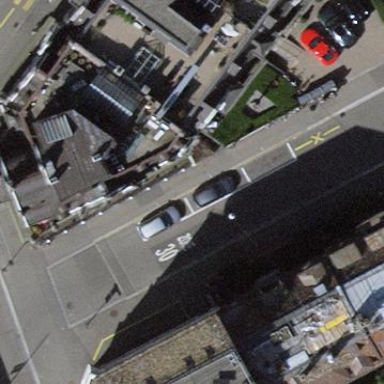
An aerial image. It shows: Parking lane designated for parking.